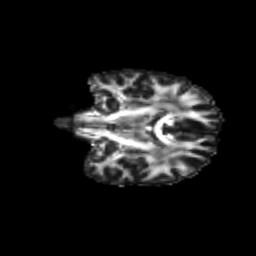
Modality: FA
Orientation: coronal
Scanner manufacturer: siemens
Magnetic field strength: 3 T
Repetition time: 9.2 s
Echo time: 0.084 s